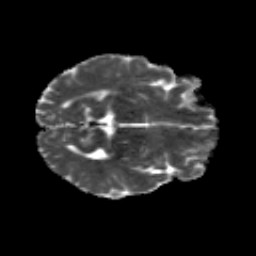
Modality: MD
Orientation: axial
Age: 29
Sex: male
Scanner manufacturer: siemens
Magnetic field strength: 3 T
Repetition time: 8.8 s
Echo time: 0.085 s